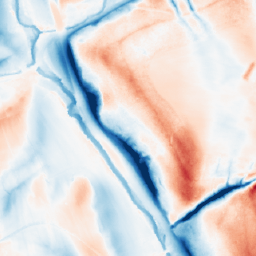
Category: classical
Decomposition family: gaussian_anisotropic
Decomposition parameters: sigma_x: 20
sigma_y: 2
Upsampling method: nearest
Upsampling parameters: scale: 2
Upsampling scale: 2